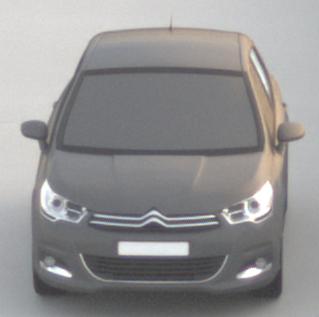
Make: Citroen
Model: C4 VTi 95
Detailed model: C4 (II)
Model produced from: 2012/08
Model produced until: 2013/06
Doors: 5
Color: gray
Road condition: dry road
Daytime: sunrise or sunset
Contrast: low contrast